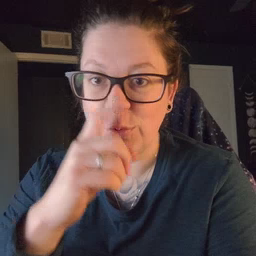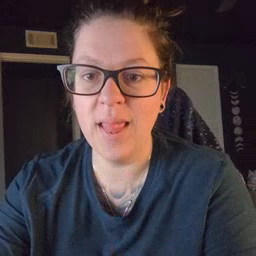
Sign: doll